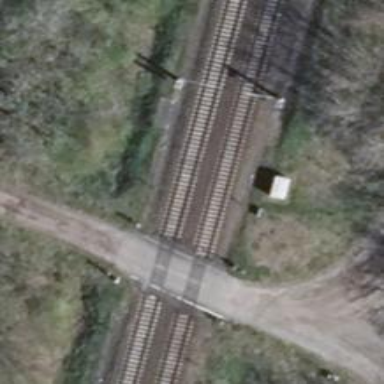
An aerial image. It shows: Railway signal.